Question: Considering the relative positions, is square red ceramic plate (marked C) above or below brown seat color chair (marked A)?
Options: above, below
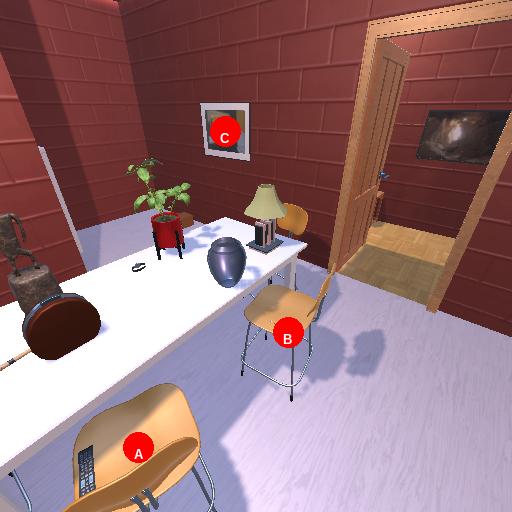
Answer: above